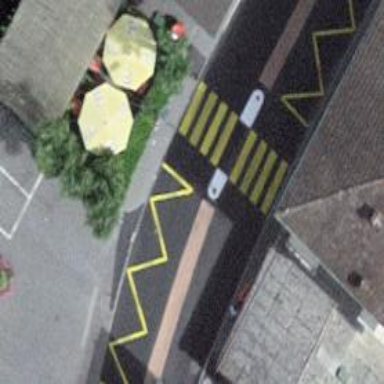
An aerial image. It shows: Marked road crossing with pedestrian island.